Question: How could I apply bootstrap style on the facebook share button?
I change the share link with this JS dynamically
'''
$scope.$on('fbShareLinkChanged', function(e, d) {
$scope.fbShareLink = d
$scope.fbShareBtnTemplate = '<div class="fb-share-button" data-href="'+ d+ '" data-layout="icon_link" data-mobile-iframe="true""> </div> '
});
'''
However, I found the button style could not be changed.
I want to use bootstrap style with text "Share with your friends"
How could I do?

DEMO page <URL>
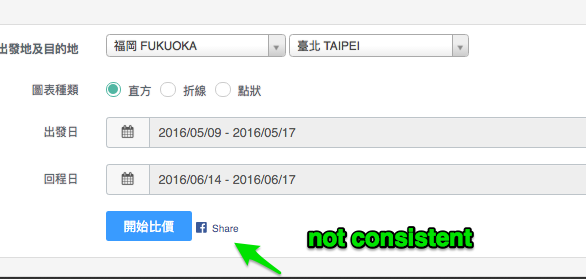
Answer: Is this what you are trying to do?
HTML
'''
<a href="https://www.facebook.com/sharer/sharer.php?u=" title="Share on
Facebook" target="_blank" class="btn btn-facebook"><i class="fa
fa-facebook"></i> Share with your friends</a>
'''
CSS
'''
.btn-facebook {
background: #3b5998;
border-radius: 3px;
color: #fff;
padding: 8px 16px;
}
.btn-facebook:link, .btn-facebook:visited {
color: #fff;
}
.btn-facebook:active, .btn-facebook:hover {
background: #30477a;
color: #fff;
}
'''
I would basically add in the classes for the style, and change the element from "div" to "a" element.
'''
$scope.fbShareBtnTemplate = '<a class="btn btn-facebook" data-href="'+ d + '" data-layout="icon_link" data-mobile
-iframe="true"> <i class="fa fa-facebook"></i> Share with your friends</a>'
'''
Please see
<URL>
this requires Fontawesome